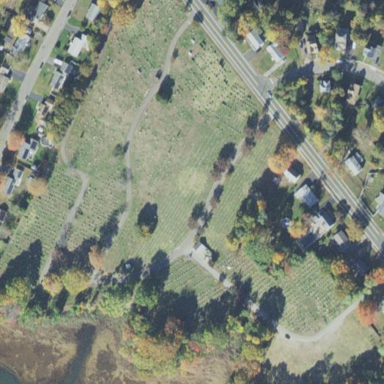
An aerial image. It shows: Cemetery.